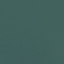
Label: SeaLake